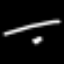
Label: line